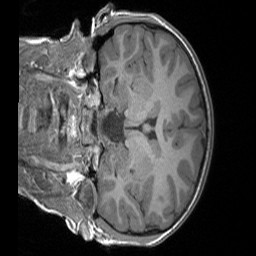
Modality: T1w
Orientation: coronal
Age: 7
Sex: male
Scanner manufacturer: siemens
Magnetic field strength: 3 T
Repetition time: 1.65 s
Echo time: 0.00203 s